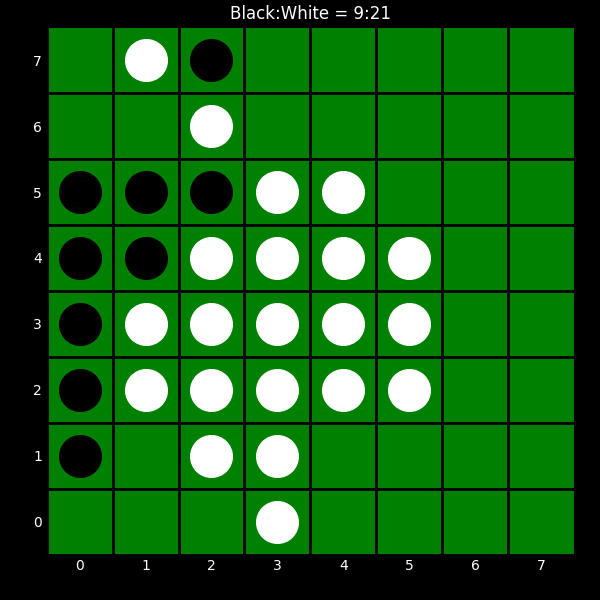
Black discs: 9
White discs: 21